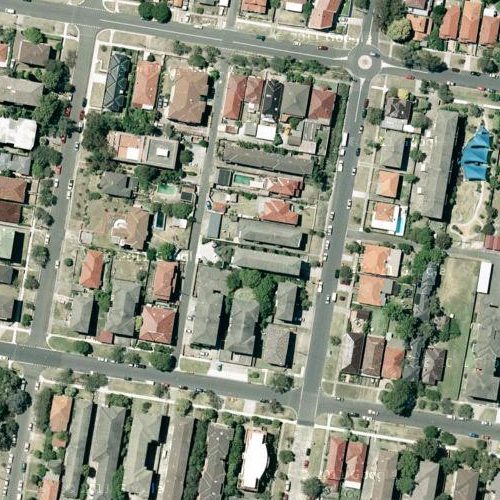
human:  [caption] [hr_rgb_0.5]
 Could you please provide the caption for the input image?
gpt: Lots of houses with red and orange roofs are densely arranged .

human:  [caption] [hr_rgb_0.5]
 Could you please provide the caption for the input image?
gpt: A town with many houses arranged densely and some roads go across this area .

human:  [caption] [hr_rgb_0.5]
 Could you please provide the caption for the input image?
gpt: A residential area with houses arranged neatly while many plants on the roadside .

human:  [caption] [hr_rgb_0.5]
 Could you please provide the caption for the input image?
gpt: A residential area with houses arranged neatly and some roads go across this area .

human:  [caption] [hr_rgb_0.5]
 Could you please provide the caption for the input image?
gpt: This is a residential area with houses densely arranged and some roads go across this area .